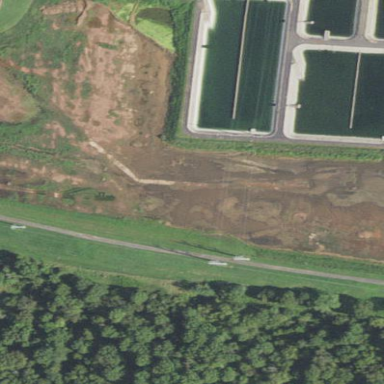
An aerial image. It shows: Basin used for wastewater.